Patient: sex M, age 54
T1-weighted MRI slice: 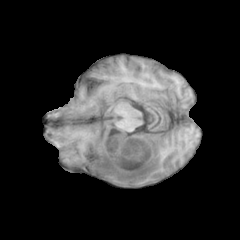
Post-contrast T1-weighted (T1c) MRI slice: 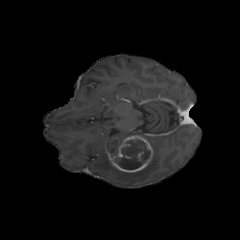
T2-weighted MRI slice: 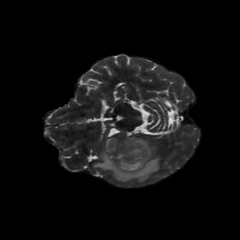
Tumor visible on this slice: yes
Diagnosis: Glioblastoma, IDH-wildtype
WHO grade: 4